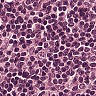
Metastatic tissue present: no